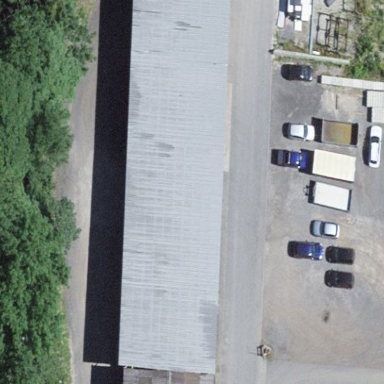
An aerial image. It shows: View of roof of building.